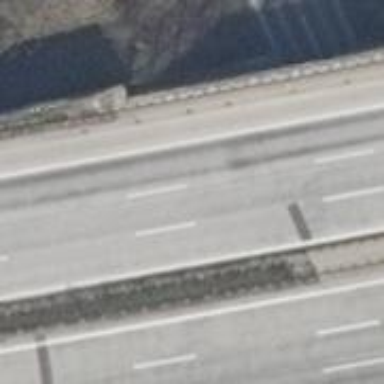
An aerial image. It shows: Concrete bridge located on motorway.